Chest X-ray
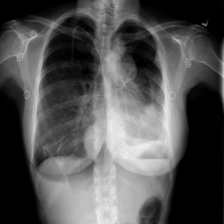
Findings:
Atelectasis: negative
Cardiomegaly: negative
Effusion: negative
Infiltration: negative
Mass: negative
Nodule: negative
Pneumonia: negative
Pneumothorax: negative
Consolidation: negative
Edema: negative
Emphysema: negative
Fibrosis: negative
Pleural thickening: negative
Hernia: negative